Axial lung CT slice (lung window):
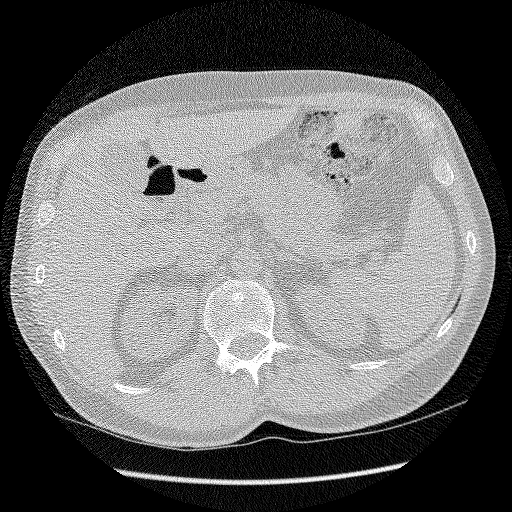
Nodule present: no